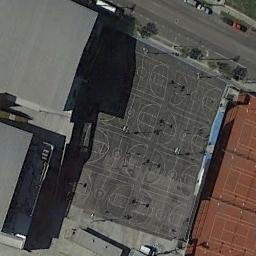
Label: basketball_court